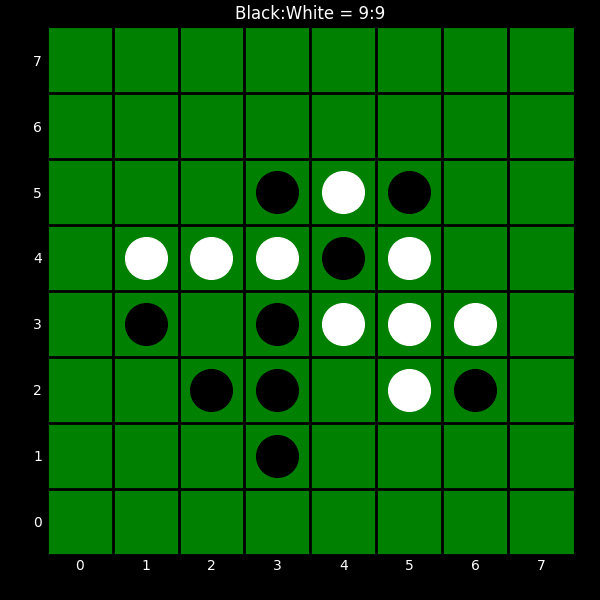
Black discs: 9
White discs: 9